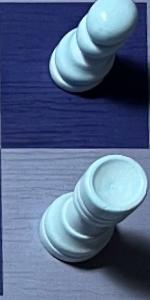
Label: Rook_White